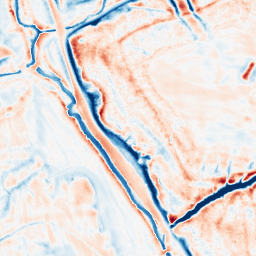
Category: edge_preserving
Decomposition family: bilateral
Decomposition parameters: d: 21
sigma_color: 100
sigma_space: 25
Upsampling method: sinc_hamming
Upsampling parameters: scale: 8
kernel_size: 16
Upsampling scale: 8